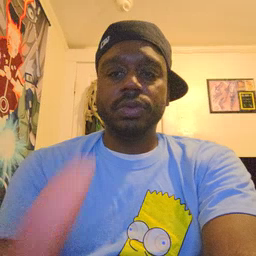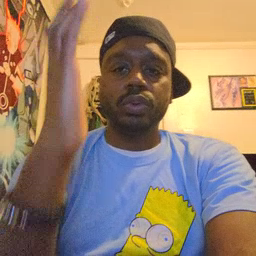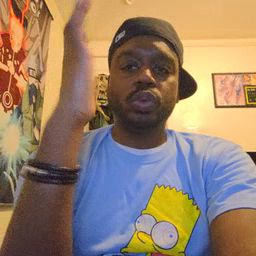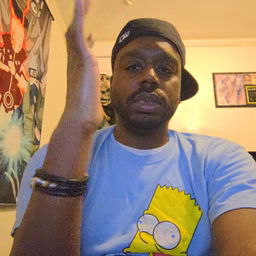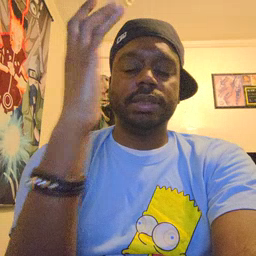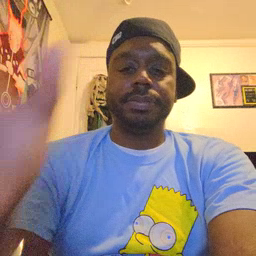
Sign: tree